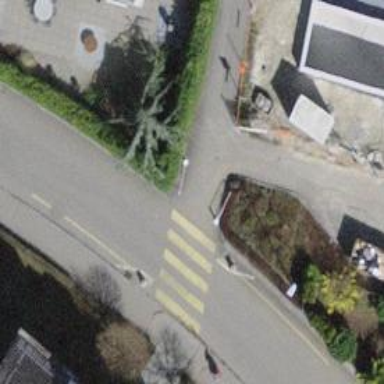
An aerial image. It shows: Cycle barrier.